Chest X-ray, AP view. Patient: 54 years old, sex M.
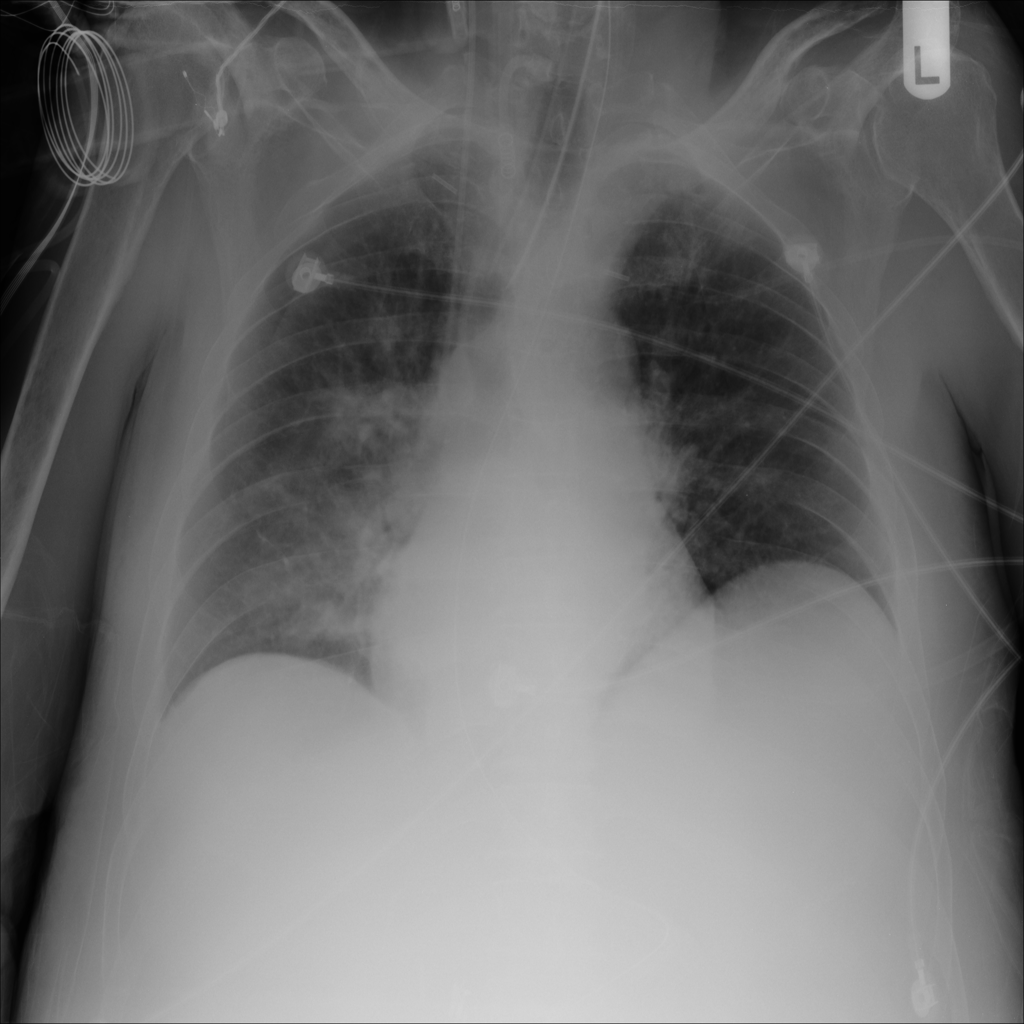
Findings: Infiltration